Question: I'm pretty stuck on how this should be achieved, mostly down to my lack of javascript knowledge. This is the code I'm looking at:
<URL>
What I'm trying to do is have it so a user can type add a "responsibility" in the responsibility field, then click add and have it appear in a list above it. The user can do this for up to 10 responsibilities.
The result would look something like this:
'''
**Responsibility List:**
- Added responsibility 1
- Added responsibilty 2
*responsibility field - add button*
'''
Can anyone explain how this should be done, it seems like it would have to involve ajax. I would really appreciate some more information or even an example.
Thank you.
Here is a little bit more clarification. I want this data to be sent to the server as a list of items. I have seen examples of this being implemented, and here is a screenshot:
The user types in something in the text box, then clicks "add" and then it appears in a list above it. This information is what is submitted to the server.
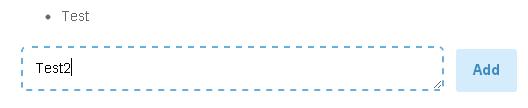
Answer: Maybe this one can help also, this limits only 10 list
'''
var eachline='';
$("#send").click(function(){
var lines = $('#Responsibilities').val().split('
');
var lines2 = $('#Overview').val().split('
');
if(lines2.length>10)return false;
for(var i = 0;i < lines.length;i++){
if(lines[i]!='' && i+lines2.length<11){
eachline += '- Added ' + lines[i] + '
';
}
}
$('#Overview').text(eachline);
$('#Responsibilities').val('');
});
'''
Try it here
<URL>